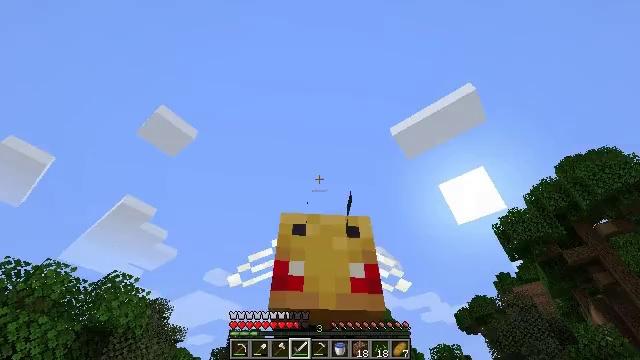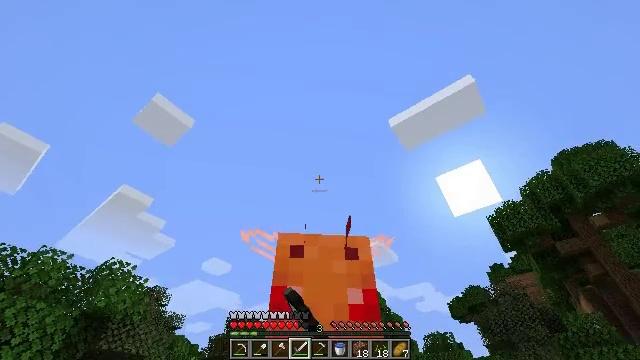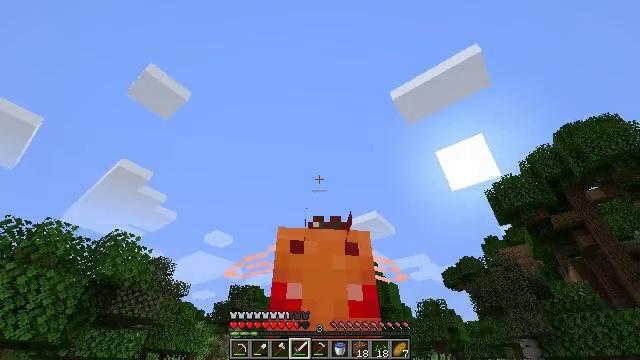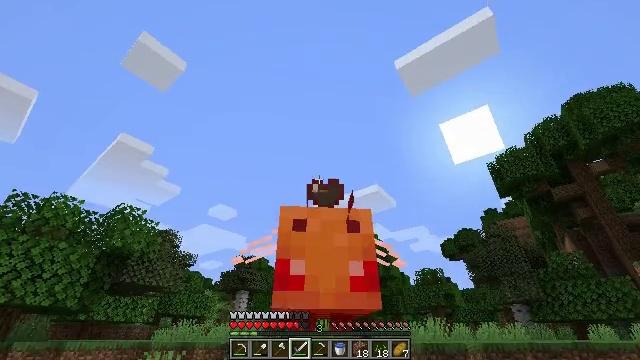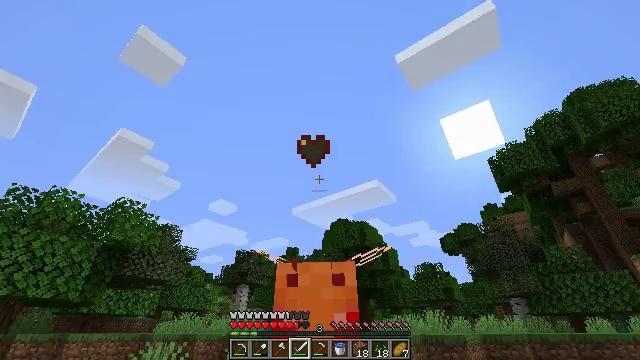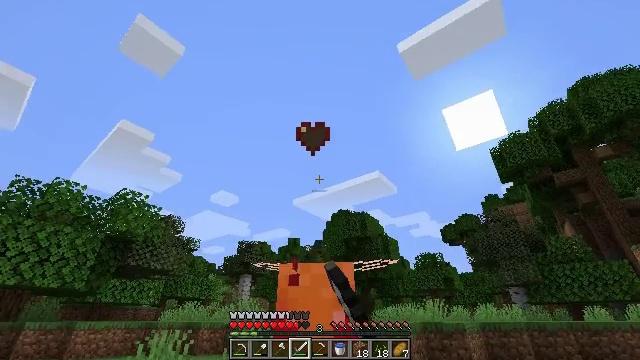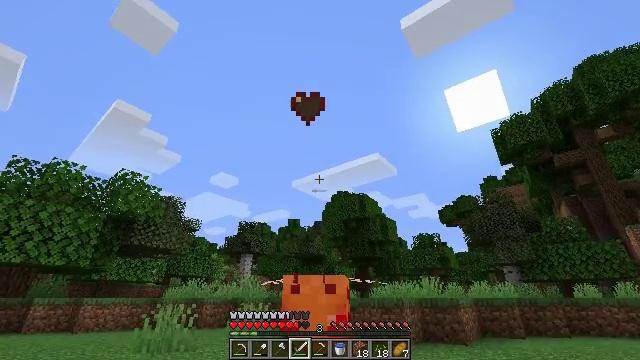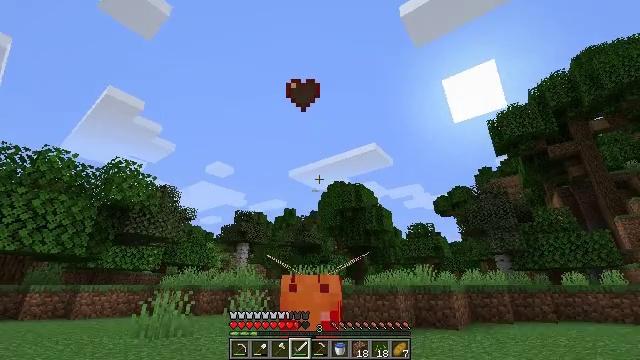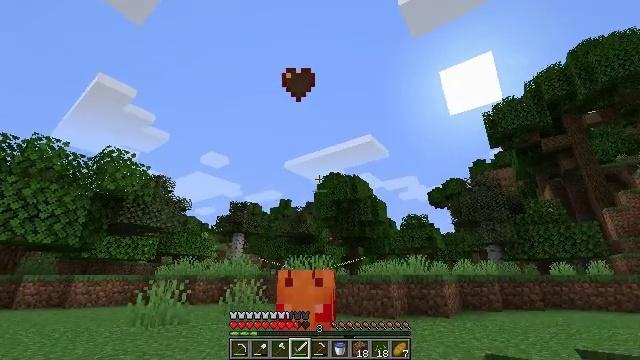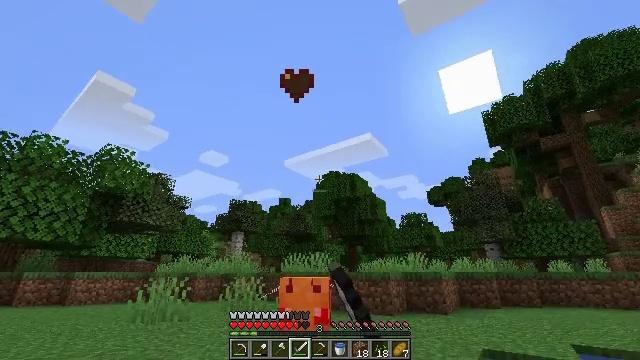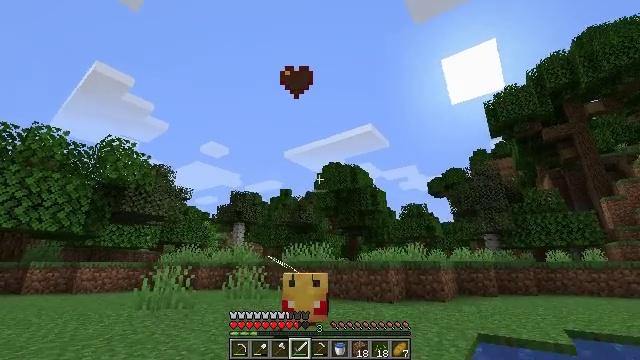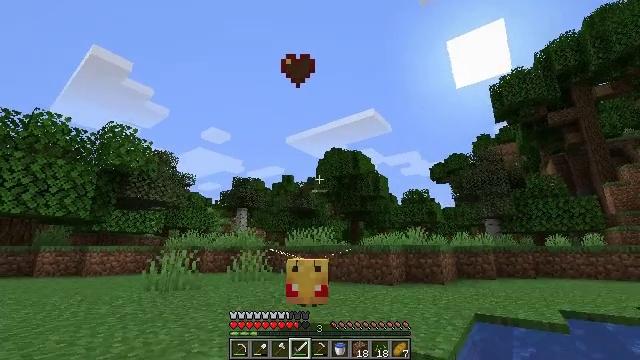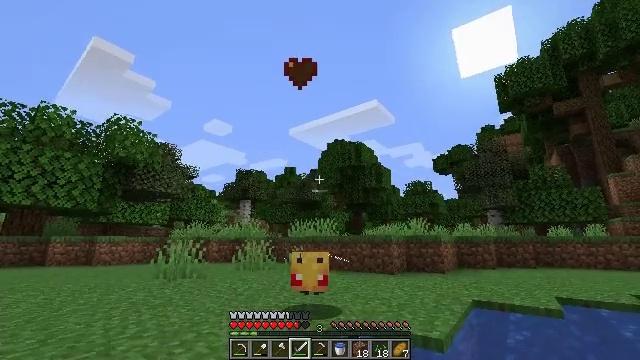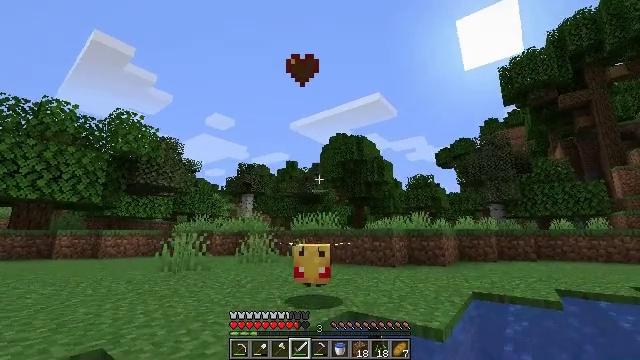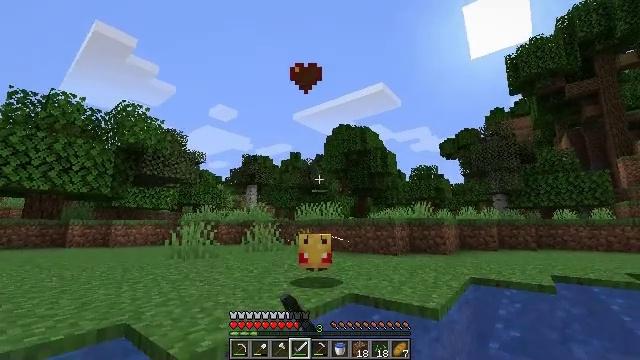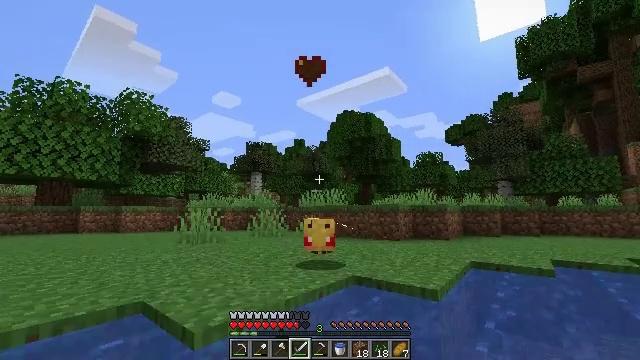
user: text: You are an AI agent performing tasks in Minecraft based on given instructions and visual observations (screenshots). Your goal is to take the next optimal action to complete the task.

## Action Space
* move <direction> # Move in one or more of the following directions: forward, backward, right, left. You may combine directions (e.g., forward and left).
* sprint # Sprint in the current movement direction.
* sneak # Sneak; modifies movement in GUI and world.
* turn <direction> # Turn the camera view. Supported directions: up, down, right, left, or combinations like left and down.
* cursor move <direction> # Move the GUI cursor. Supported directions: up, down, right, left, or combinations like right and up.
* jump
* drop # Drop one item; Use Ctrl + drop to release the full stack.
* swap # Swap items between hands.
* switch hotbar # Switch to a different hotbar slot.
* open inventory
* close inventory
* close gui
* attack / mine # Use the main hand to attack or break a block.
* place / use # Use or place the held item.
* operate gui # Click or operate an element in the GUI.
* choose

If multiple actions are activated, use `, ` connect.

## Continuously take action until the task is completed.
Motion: motion action
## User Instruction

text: Kill mobs.
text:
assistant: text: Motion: turn down, attack / mine
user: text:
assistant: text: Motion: turn down, attack / mine
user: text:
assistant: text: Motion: turn down
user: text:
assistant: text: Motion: turn down, attack / mine
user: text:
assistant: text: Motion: turn down, attack / mine
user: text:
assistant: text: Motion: turn down, attack / mine
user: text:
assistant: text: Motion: turn down
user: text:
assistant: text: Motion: move back, turn right and down, attack / mine
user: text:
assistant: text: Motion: move back, attack / mine
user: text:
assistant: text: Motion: move back, turn down, attack / mine
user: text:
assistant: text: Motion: move back, turn down
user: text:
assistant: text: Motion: move back, turn down
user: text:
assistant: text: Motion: move back, turn down, attack / mine
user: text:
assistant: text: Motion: move back, turn down, attack / mine
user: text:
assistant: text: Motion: move back, turn down, attack / mine
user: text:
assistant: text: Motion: turn down, attack / mine
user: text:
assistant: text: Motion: turn down
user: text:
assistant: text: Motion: turn down
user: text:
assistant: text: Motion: turn down, attack / mine
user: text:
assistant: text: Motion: attack / mine
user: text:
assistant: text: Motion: move forward, attack / mine
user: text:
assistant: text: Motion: move forward
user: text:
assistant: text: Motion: move forward
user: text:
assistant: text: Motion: move forward, attack / mine
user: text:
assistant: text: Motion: move forward, attack / mine
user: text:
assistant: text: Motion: move forward, attack / mine
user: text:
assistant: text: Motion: move forward, turn up
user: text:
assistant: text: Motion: move forward, turn up
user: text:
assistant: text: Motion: move forward
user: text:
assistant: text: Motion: move forward, turn left and up